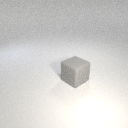
large gray rubber cube